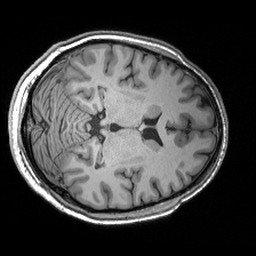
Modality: T1w
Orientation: axial
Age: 34
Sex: male
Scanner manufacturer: siemens
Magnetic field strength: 3 T
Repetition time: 2.53 s
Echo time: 0.00299 s